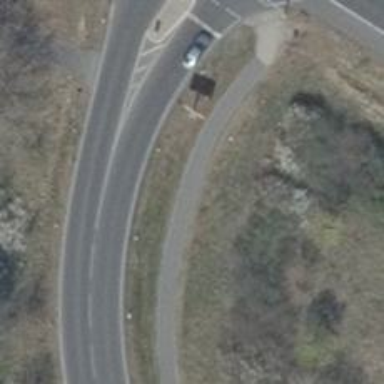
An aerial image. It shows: Asphalt path.